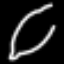
Label: line